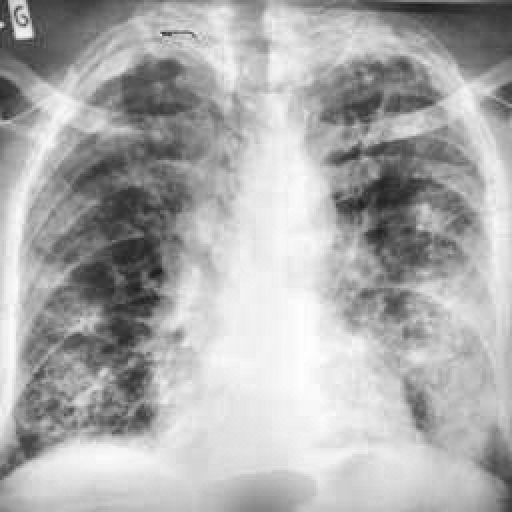
Finding: TUBERCULOSIS